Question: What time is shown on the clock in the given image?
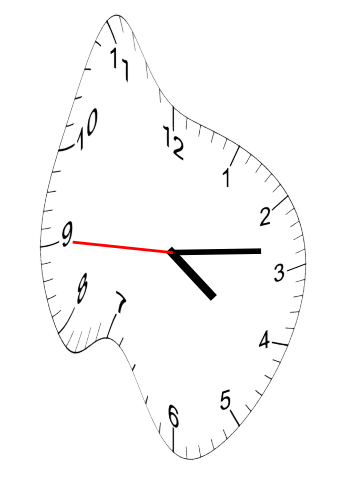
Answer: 04:13:45